Field crop: tomato
Growth stage: 1
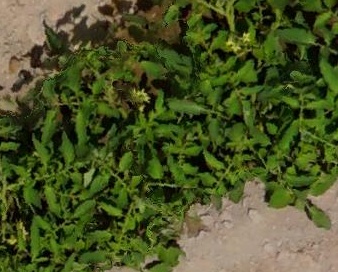
Species: tomato